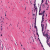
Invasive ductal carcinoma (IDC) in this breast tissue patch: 0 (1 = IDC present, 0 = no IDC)